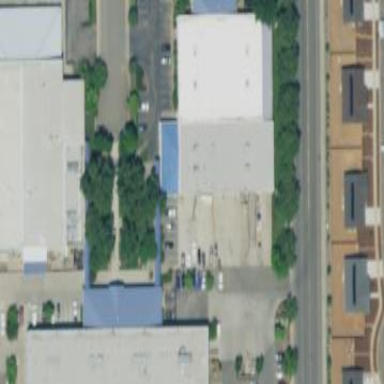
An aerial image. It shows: Warehouse.